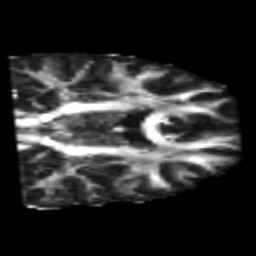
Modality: FA
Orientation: coronal
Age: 38
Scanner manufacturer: philips
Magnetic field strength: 3 T
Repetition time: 8.549 s
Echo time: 0.1273 s